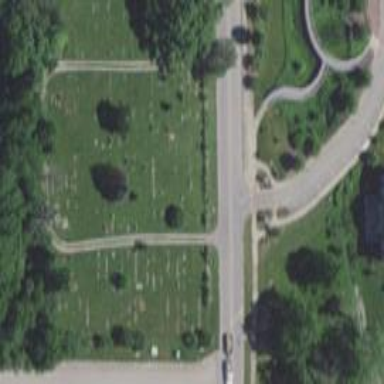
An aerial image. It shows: Grave yard.